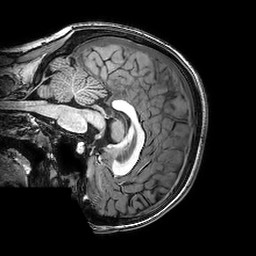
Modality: T1w
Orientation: sagittal
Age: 20
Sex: female
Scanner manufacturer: philips
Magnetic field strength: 3 T
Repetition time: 0.008221 s
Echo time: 0.00377 s